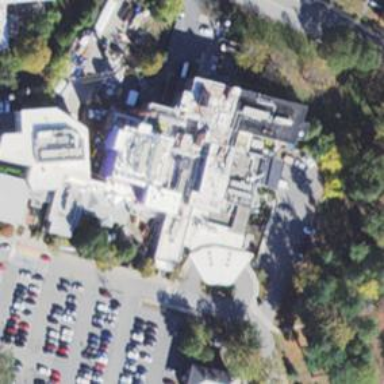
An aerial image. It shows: Hospital building.